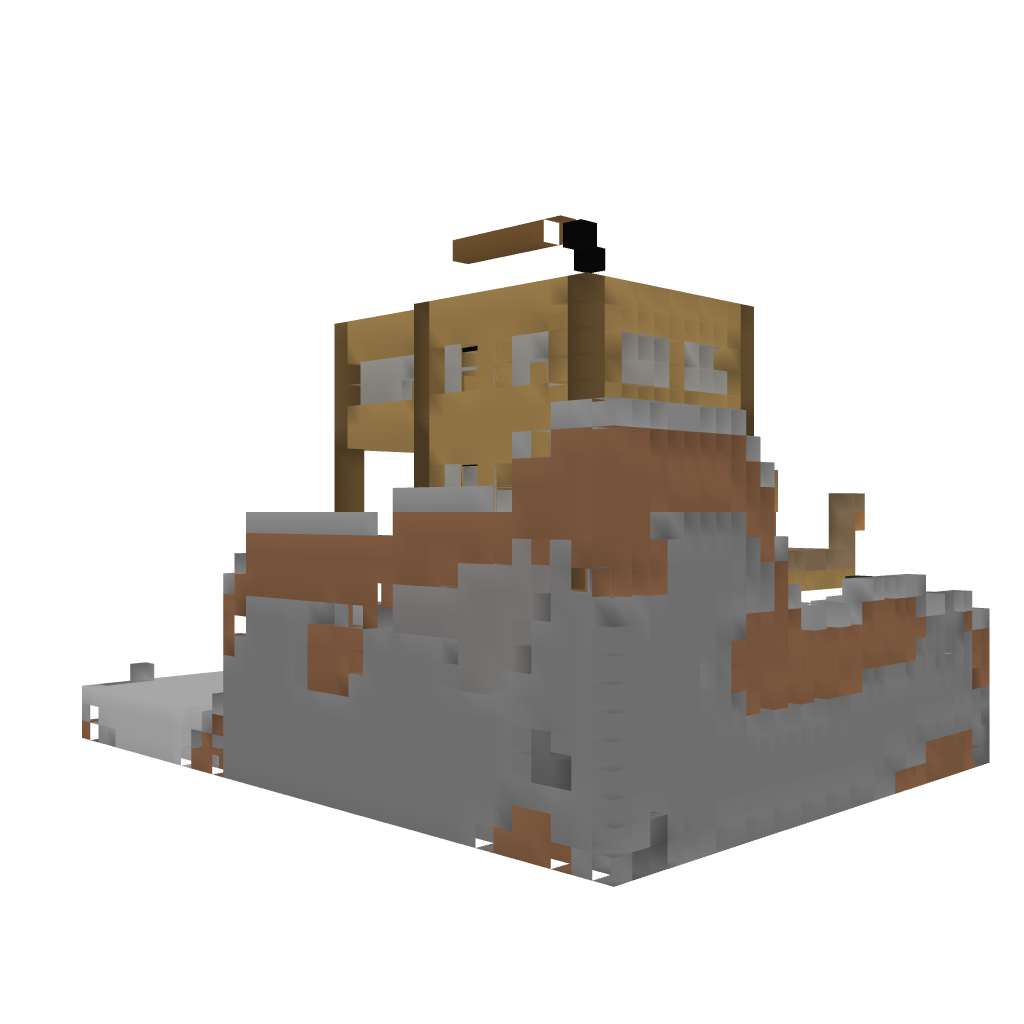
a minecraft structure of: Mountainside Cottage